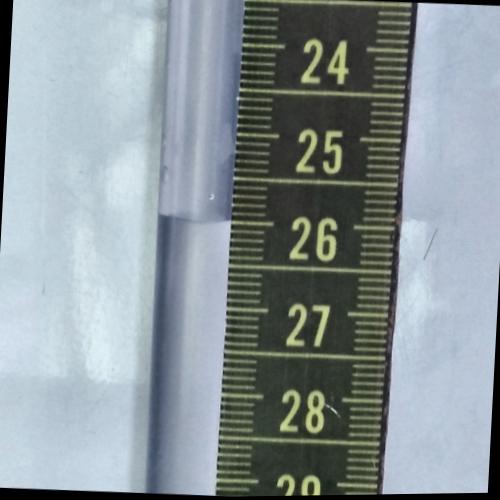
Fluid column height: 26.0 cm